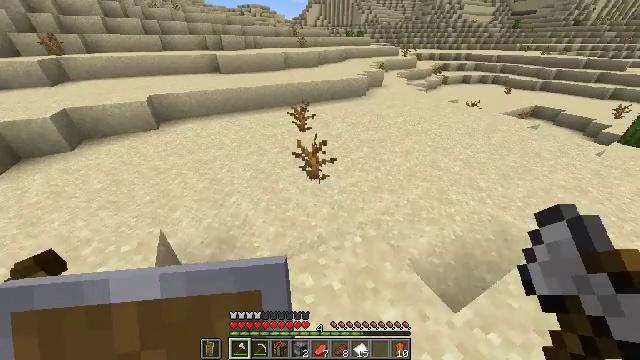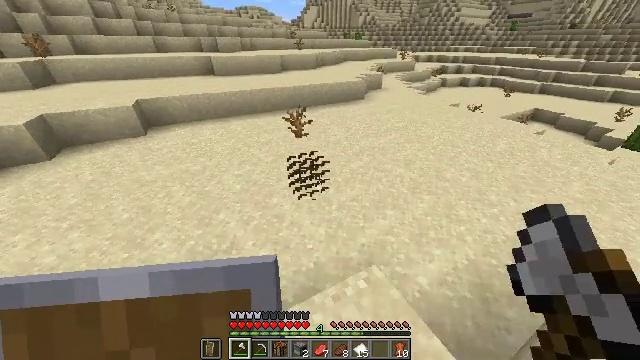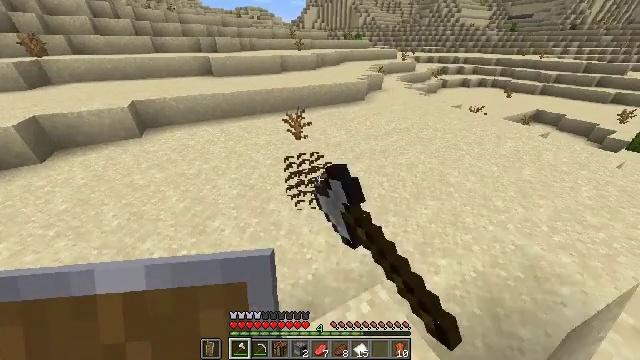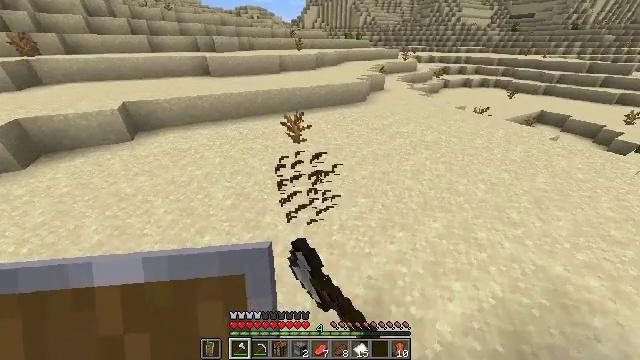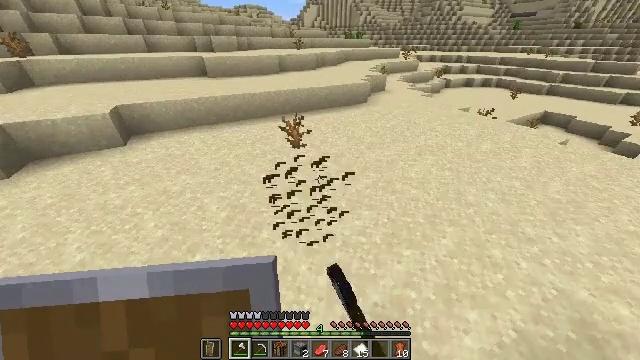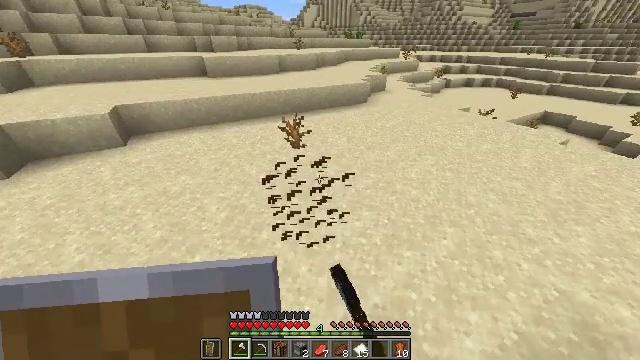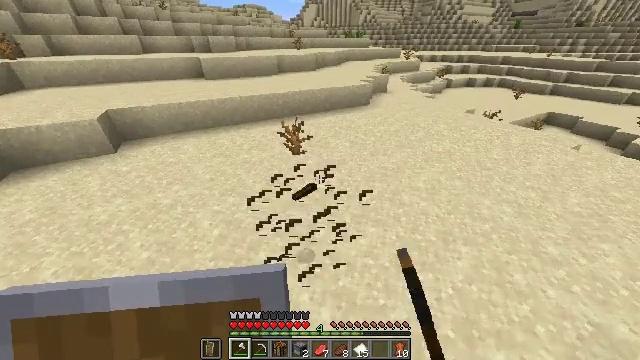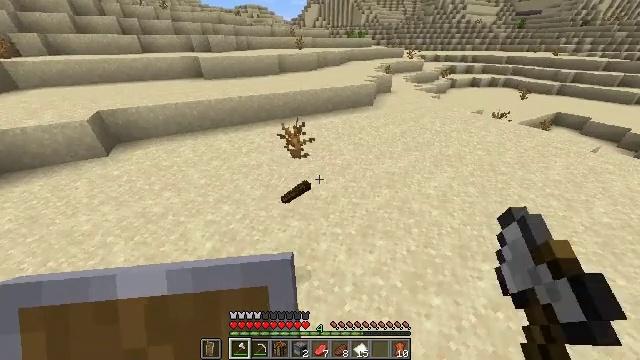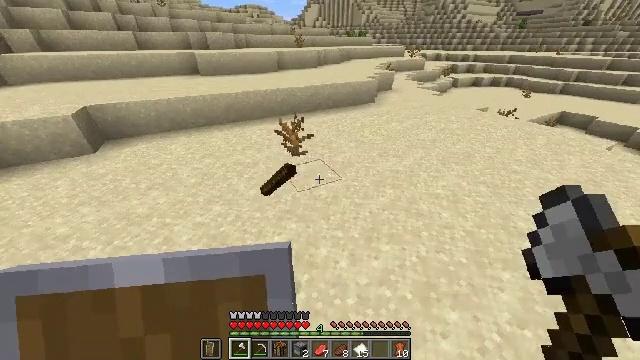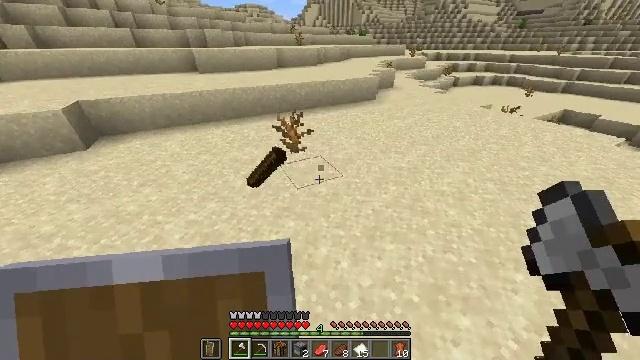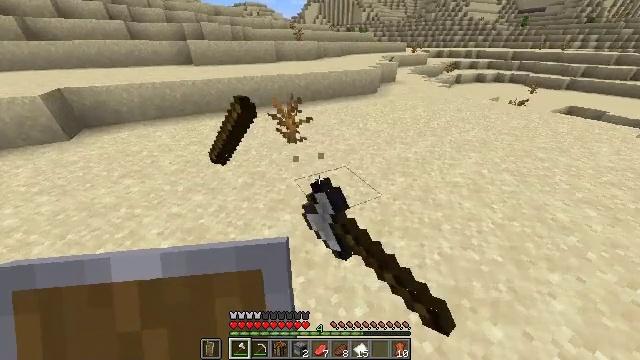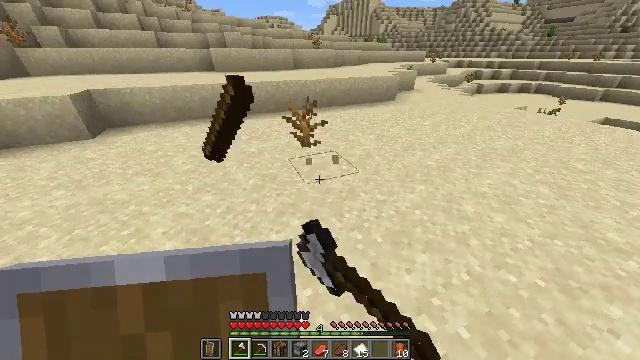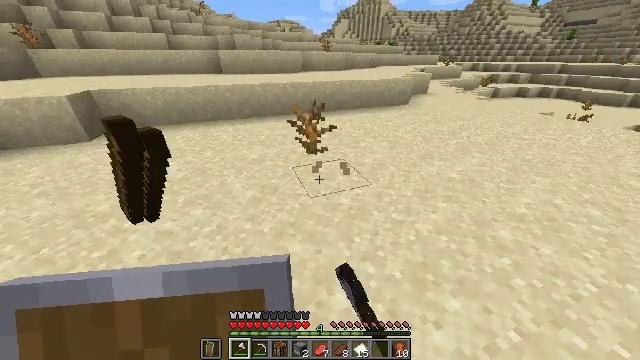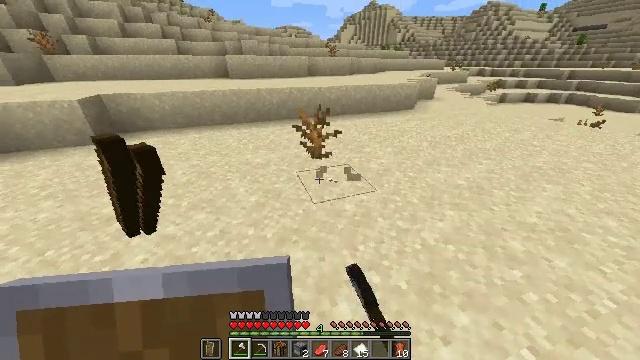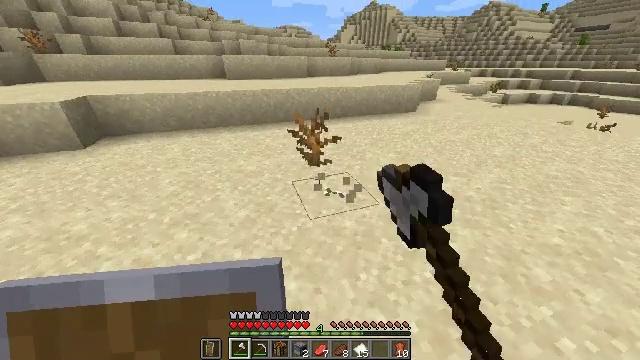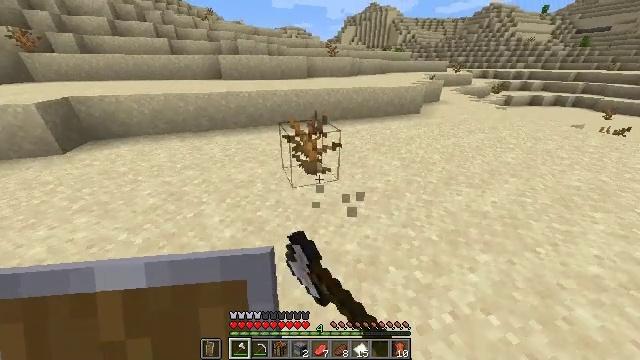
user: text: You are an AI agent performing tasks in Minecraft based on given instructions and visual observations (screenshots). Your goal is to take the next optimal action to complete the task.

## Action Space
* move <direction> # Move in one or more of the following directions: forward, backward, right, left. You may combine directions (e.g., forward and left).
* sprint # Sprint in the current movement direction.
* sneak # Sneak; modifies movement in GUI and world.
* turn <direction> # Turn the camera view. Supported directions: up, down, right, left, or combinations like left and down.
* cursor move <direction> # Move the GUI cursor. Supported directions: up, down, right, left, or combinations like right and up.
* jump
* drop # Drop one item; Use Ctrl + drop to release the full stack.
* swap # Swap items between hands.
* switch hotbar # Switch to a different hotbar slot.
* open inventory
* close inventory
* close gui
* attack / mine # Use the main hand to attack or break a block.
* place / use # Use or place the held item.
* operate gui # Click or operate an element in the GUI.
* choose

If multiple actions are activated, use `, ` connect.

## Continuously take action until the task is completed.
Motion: motion action
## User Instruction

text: Gather a dead bush.
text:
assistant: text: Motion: sprint, attack / mine
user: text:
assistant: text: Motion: sprint, attack / mine
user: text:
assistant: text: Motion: sprint, attack / mine
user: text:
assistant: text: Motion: sprint, attack / mine
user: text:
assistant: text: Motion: sprint, attack / mine
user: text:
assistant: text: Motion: sprint, attack / mine
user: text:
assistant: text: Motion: sprint, attack / mine
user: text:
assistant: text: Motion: sprint, attack / mine
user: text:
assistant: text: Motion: sprint, attack / mine
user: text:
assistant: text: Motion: sprint, attack / mine
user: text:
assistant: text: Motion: sprint, turn left and up, attack / mine
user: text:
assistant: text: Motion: sprint, turn left and up, attack / mine
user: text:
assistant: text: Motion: sprint, turn left and up, attack / mine
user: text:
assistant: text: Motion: sprint, attack / mine
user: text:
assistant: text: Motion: sprint, attack / mine
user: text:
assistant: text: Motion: sprint, attack / mine
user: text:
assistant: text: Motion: sprint, attack / mine
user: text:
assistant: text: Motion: sprint, attack / mine
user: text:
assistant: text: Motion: sprint, attack / mine
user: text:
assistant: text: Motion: sprint, attack / mine
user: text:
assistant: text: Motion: sprint, attack / mine
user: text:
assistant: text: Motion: sprint, turn left, attack / mine
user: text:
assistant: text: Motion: sprint, turn left
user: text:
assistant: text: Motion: sprint, turn left
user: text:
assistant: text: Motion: sprint, turn left
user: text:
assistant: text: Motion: sprint
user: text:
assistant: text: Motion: sprint
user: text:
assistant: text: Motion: sprint
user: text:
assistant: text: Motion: sprint, turn left
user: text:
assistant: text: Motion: sprint, turn left and up